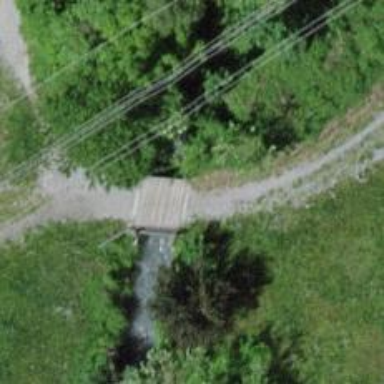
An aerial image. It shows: Path on bridge.